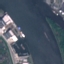
Land use / land cover: River